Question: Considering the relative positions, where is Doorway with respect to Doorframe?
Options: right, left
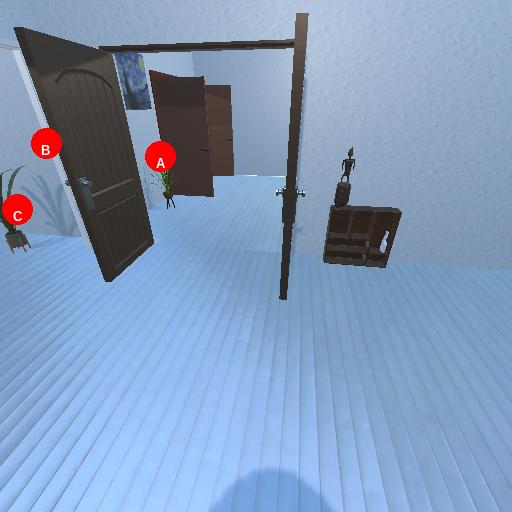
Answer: right